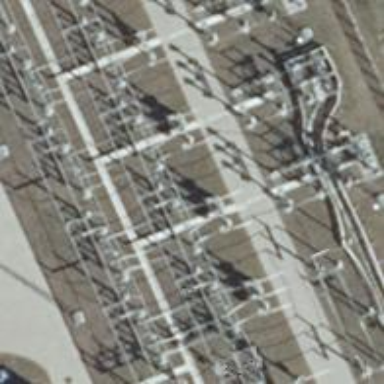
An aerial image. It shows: Power line with 3 cables. It uses busbar.